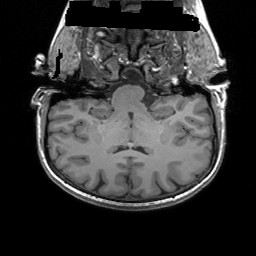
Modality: T1w
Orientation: sagittal